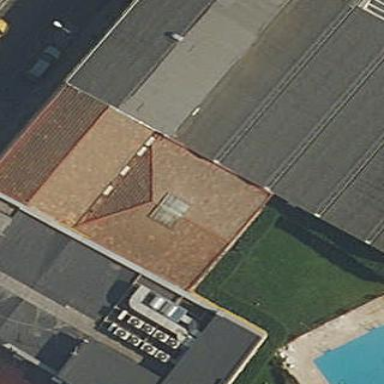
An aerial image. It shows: Office building.